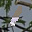
Label: 1